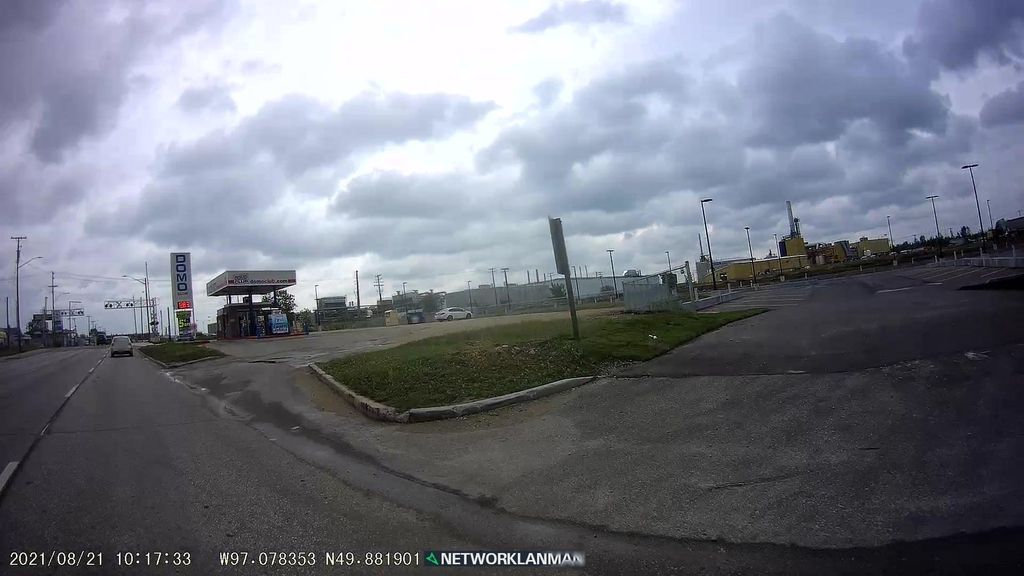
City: winnipeg